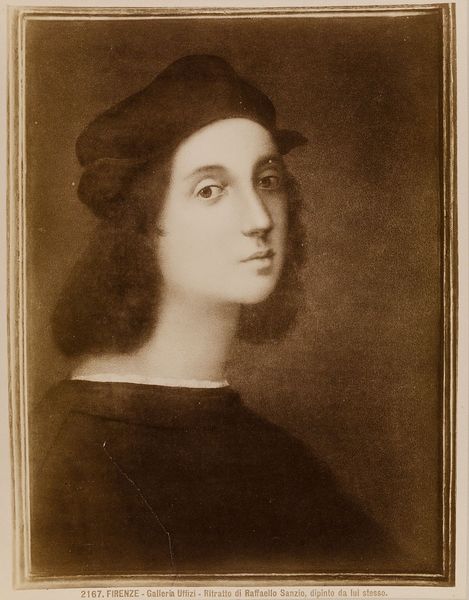
Künstler: Giacomo Brogi
Standort: Hamburg
Institution: Museum für Kunst und Gewerbe Hamburg
Schlagwörter: malerei, bildnis, portrait, foto, fotografie, photographie, selbstbildnis, photo, selbstportrait, lichtbild, konterfei, kunstgeschichte, raffaello, bildwerke, sanzio, angewandte und bildende kunst, hessische systematik, künstler, selbstporträt, porträt, schwarzweißpositivverfahren, silbersalzverfahren, schwarzweißfotografie, reproduktionsfotografie, kunstreproduktion, reproduktionsphotographie, kollodiumpapier, kollodium, zelloidinpapier, ritratto